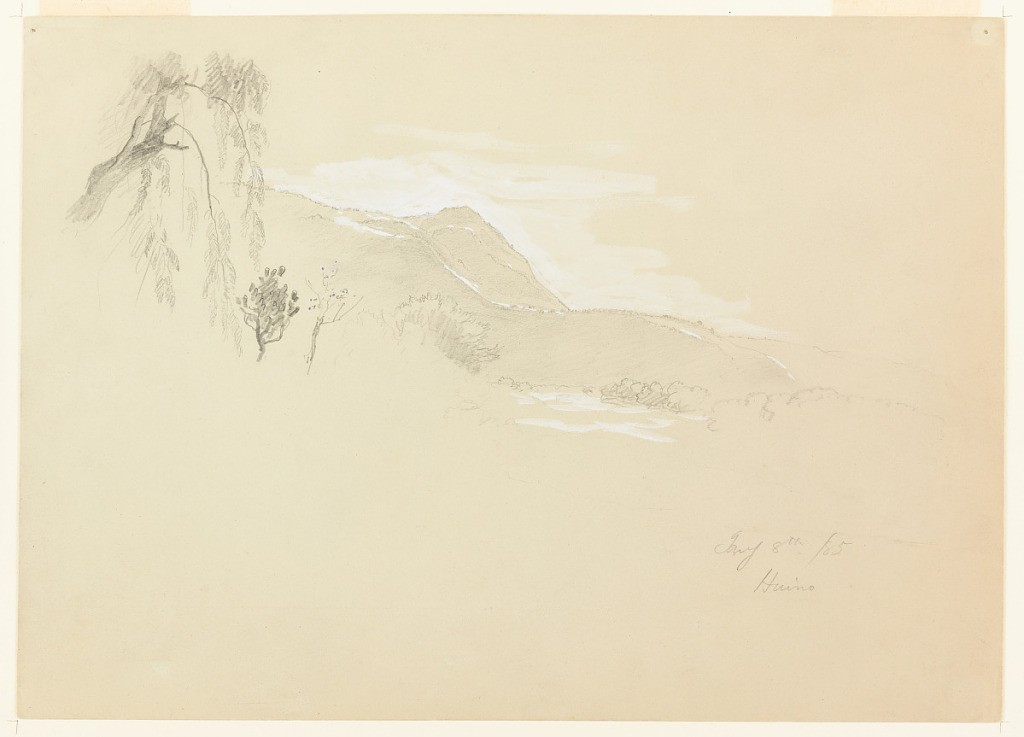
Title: Mountains near Huingo, Mexico
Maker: Frederic Edwin Church, American, 1826–1900
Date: January 8, 1885
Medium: Graphite and white gouache on tan wove paper
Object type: Drawing
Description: Landscape sketch showing a view of mountains looking southwest from the Mexican railway depot known as Huingo, near the town of Araró on the southeastern corner of the Lago de Cuitzeo. In the foreground at left, a weeping willow and two other trees frame the view of a mountain ridge in the middle distance at center. This ridge features a prominent, sharp peak at center, highlighted in white gouache. A hill in front of the mountain descends to the right while bushes and other vegetation are visible before it.